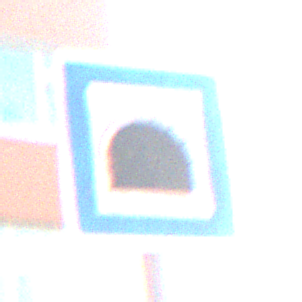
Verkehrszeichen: Tunnel
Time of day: MorningAfternoon
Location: Outdoor (Suburban)
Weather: PartlyCloudy
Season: NotSpecified
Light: Natural